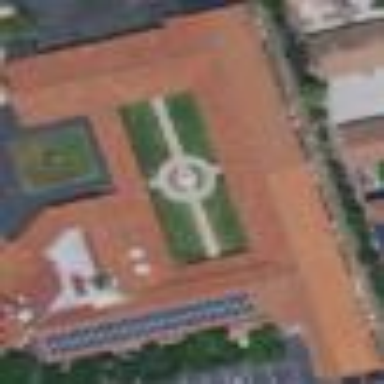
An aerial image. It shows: School building with hipped roof made of tiles.